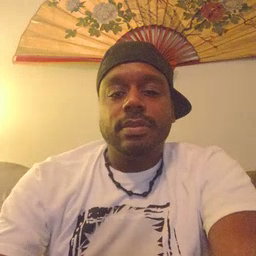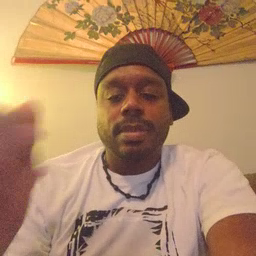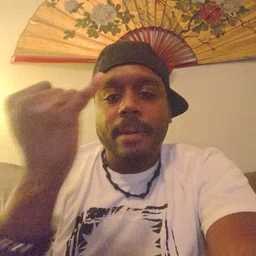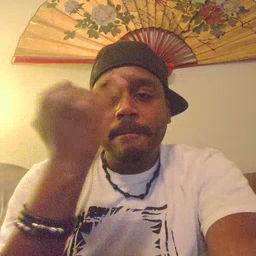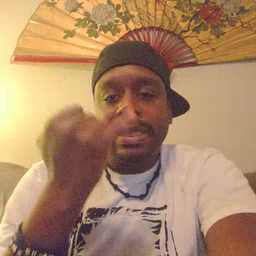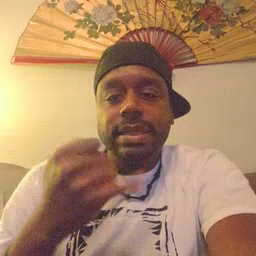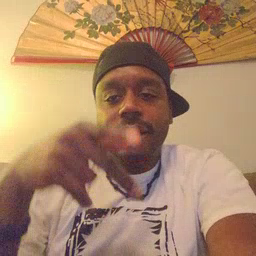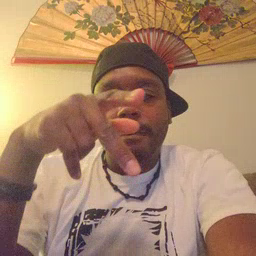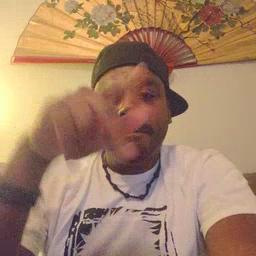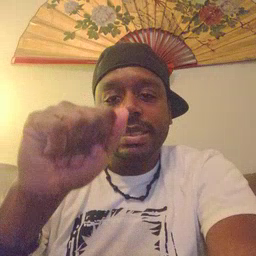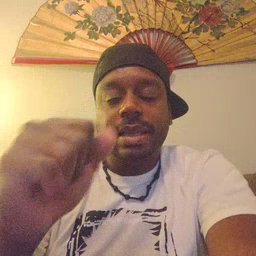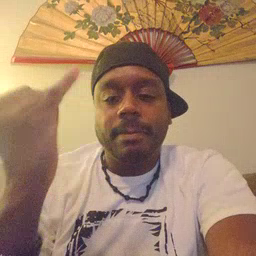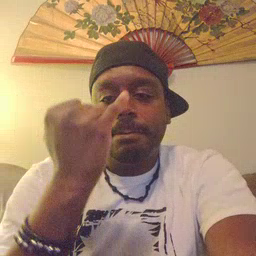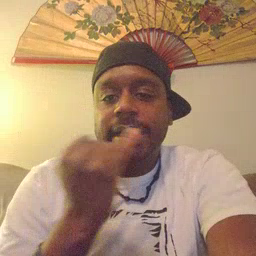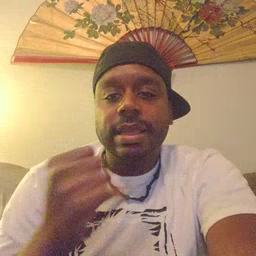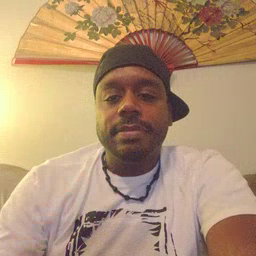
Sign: pizza